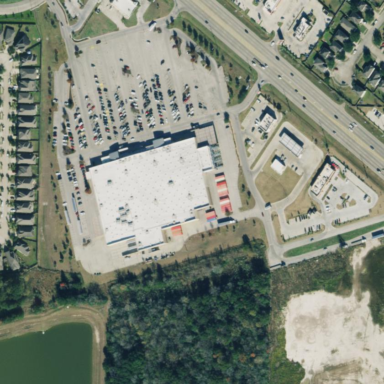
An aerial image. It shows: Retail area.